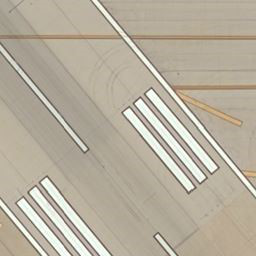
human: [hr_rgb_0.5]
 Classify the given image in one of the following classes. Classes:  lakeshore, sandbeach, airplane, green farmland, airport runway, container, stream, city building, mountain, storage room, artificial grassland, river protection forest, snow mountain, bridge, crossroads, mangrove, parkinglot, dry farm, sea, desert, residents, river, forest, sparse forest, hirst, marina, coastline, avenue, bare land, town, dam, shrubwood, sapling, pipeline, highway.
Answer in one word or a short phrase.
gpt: airport runway